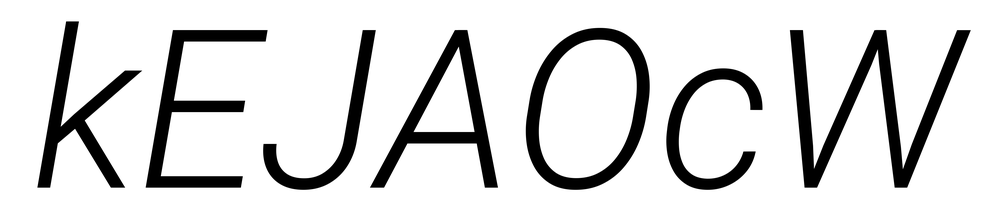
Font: Roboto-Italic_Light_Italic